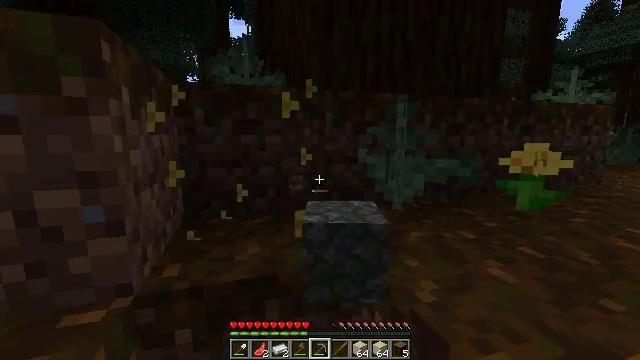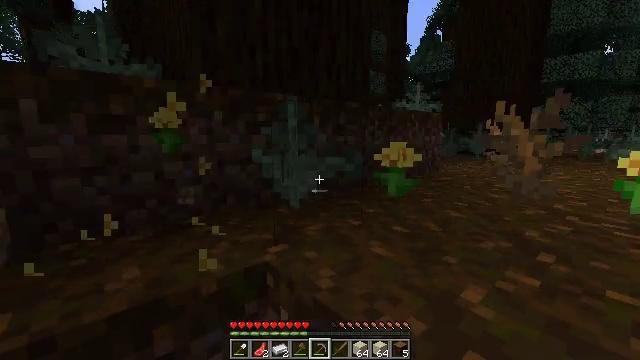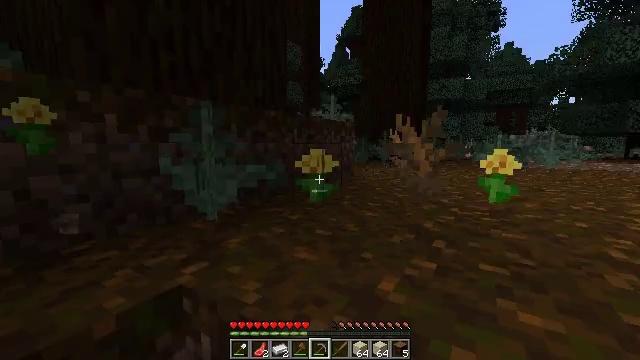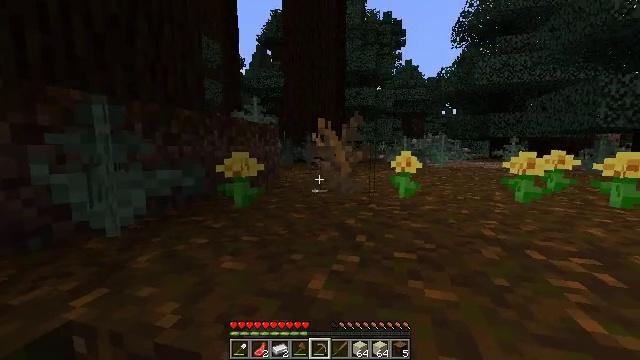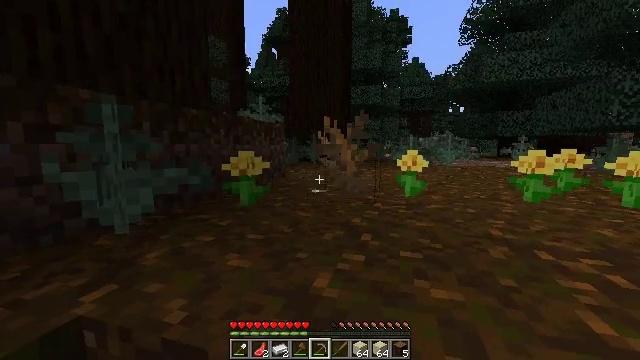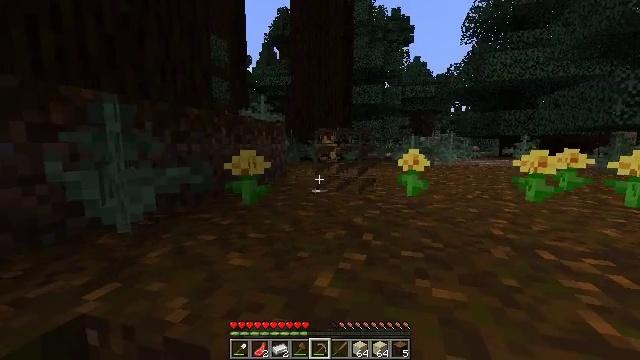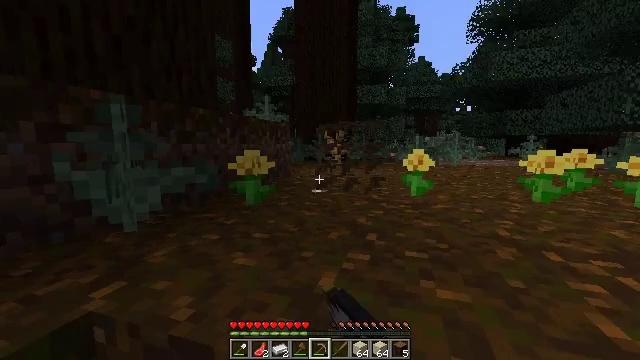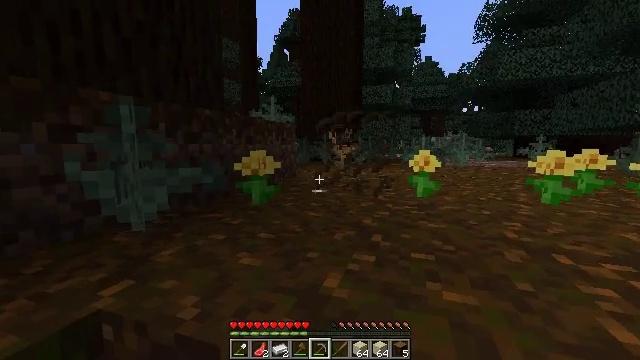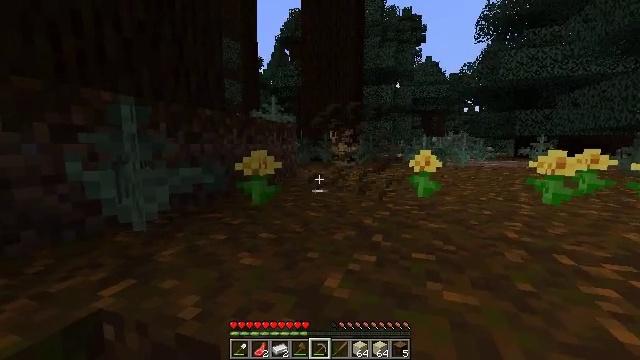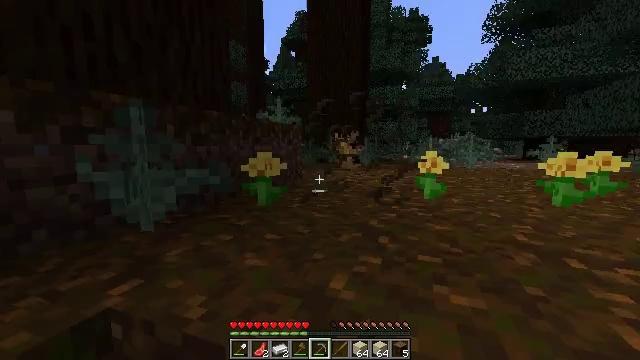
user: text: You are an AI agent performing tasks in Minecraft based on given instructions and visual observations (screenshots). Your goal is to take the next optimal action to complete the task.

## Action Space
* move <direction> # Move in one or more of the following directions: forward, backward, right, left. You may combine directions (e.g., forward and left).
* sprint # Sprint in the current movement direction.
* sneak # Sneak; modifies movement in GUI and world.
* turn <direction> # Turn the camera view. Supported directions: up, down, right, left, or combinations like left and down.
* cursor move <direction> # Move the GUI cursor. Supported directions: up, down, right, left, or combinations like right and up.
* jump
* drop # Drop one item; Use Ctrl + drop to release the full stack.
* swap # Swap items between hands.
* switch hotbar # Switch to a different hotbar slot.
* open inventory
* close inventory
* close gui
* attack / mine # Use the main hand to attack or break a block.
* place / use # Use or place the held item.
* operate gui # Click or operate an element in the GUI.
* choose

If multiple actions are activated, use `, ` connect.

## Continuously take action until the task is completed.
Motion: motion action
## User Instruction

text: Gather a dead bush.
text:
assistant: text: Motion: turn right
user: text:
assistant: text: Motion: turn right and up
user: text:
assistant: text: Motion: turn right
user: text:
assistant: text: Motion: turn left
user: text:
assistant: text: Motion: attack / mine
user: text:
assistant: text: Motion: attack / mine
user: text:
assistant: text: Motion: turn left, attack / mine
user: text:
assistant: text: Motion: no_op
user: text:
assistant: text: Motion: turn left
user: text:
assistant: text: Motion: no_op